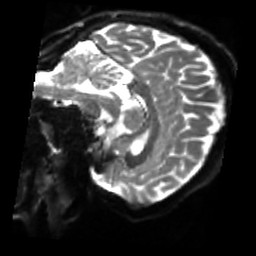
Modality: sbref
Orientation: sagittal
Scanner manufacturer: siemens
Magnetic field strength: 3 T
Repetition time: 4 s
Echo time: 0.0594 s